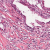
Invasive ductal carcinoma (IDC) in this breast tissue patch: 0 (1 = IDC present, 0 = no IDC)